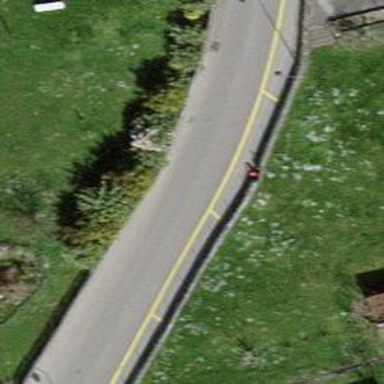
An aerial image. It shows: Residential road without sidewalk.